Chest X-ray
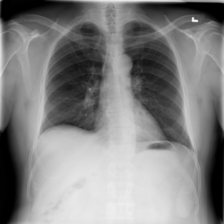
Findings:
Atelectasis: negative
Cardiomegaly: negative
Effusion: negative
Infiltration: negative
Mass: negative
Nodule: negative
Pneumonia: negative
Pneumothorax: negative
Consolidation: negative
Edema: negative
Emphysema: negative
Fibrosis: negative
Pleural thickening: negative
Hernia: negative